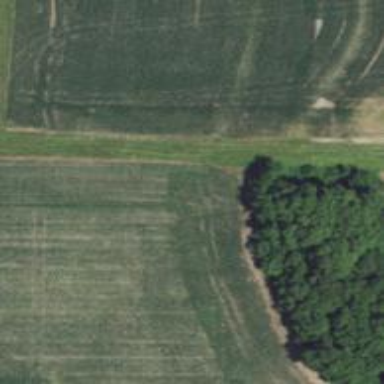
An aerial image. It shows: Deciduous broadleaved woodland.